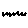
Label: zigzag